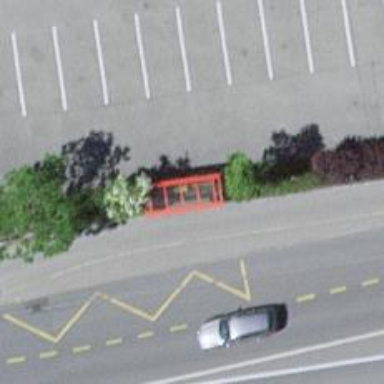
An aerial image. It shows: Shelter for public transport.